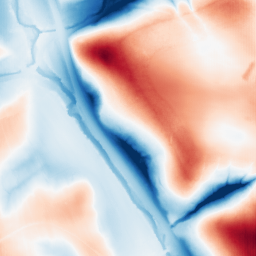
Category: trend_removal
Decomposition family: local_polynomial
Decomposition parameters: window_size: 101
degree: 1
Upsampling method: fft_zeropad
Upsampling parameters: scale: 4
Upsampling scale: 4